Question: I am trying to work on an example where 'JPA' is used in 'OSGi', but I am facing a weird issue while starting the activator.
When I start the activator a validation dialog box pops up and says the above error. I have imported the packages and its the first time I am seeing this problem.

I have the following class:
'''
package org.aricent.jpaosgi;
public class Activator implements BundleActivator {
/*
* (non-Javadoc)
* @see org.osgi.framework.BundleActivator#start(org.osgi.framework.BundleContext)
*/
public void start(BundleContext context) throws Exception {
System.out.println("Hello World!!");
try {
EntityManagerFactory emf = Persistence
.createEntityManagerFactory("todos");
EntityManager em = emf.createEntityManager();
} catch (Exception e) {
e.printStackTrace();
}
}
/*
* (non-Javadoc)
* @see org.osgi.framework.BundleActivator#stop(org.osgi.framework.BundleContext)
*/
public void stop(BundleContext context) throws Exception {
System.out.println("Goodbye World!!");
}
'''
}
'''
Manifest-Version: 1.0
Bundle-ManifestVersion: 2
META-persistence: META-INF/persistence.xml
JPA-PersistenceUnits: todos
Bundle-Name: JpaOsgi
Bundle-SymbolicName: org.aricent.jpaOsgi
Bundle-Version: 1.0.0.qualifier
Bundle-Activator: org.aricent.jpaosgi.Activator
Bundle-RequiredExecutionEnvironment: JavaSE-1.6
Import-Package: javax.persistence;version="2.1.0",
org.osgi.framework;version="1.3.0"
Bundle-ActivationPolicy: lazy
'''
'''
<?xml version="1.0" encoding="UTF-8" ?>
<persistence xmlns:xsi="http://www.w3.org/2001/XMLSchema-instance"
xsi:schemaLocation="http://java.sun.com/xml/ns/persistence http://java.sun.com/xml/ns/persistence/persistence_2_0.xsd"
version="2.0" xmlns="http://java.sun.com/xml/ns/persistence">
<persistence-unit name="todos" transaction-type="RESOURCE_LOCAL">
<provider>org.eclipse.persistence.jpa.PersistenceProvider</provider>
<class>myJPAProject.Todo</class>
<properties>
<property name="javax.persistence.jdbc.driver" value="org.apache.derby.jdbc.EmbeddedDriver" />
<property name="javax.persistence.jdbc.url"
value="jdbc:derby:/home/vogella/databases/simpleDb;create=true" />
<property name="javax.persistence.jdbc.user" value="test" />
<property name="javax.persistence.jdbc.password" value="test" />
<!-- EclipseLink should create the database schema automatically -->
<property name="eclipselink.ddl-generation" value="create-tables" />
<property name="eclipselink.ddl-generation.output-mode"
value="database" />
</properties>
'''
Can anyone plz help me out here. Thank you.
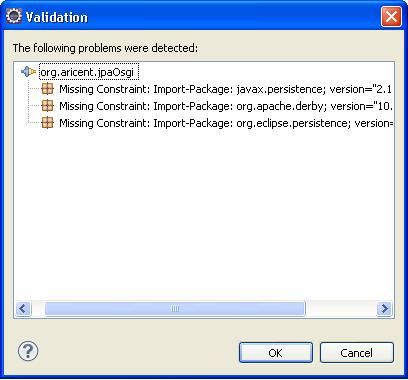
Answer: This is not a "weird issue".
You have imported these packages but not provided bundles that export them. All imported packages must be matched by a corresponding export, either from another bundle or from the base framework/runtime (the "system bundle").
Make sure your run configuration includes bundles that export the required packages.